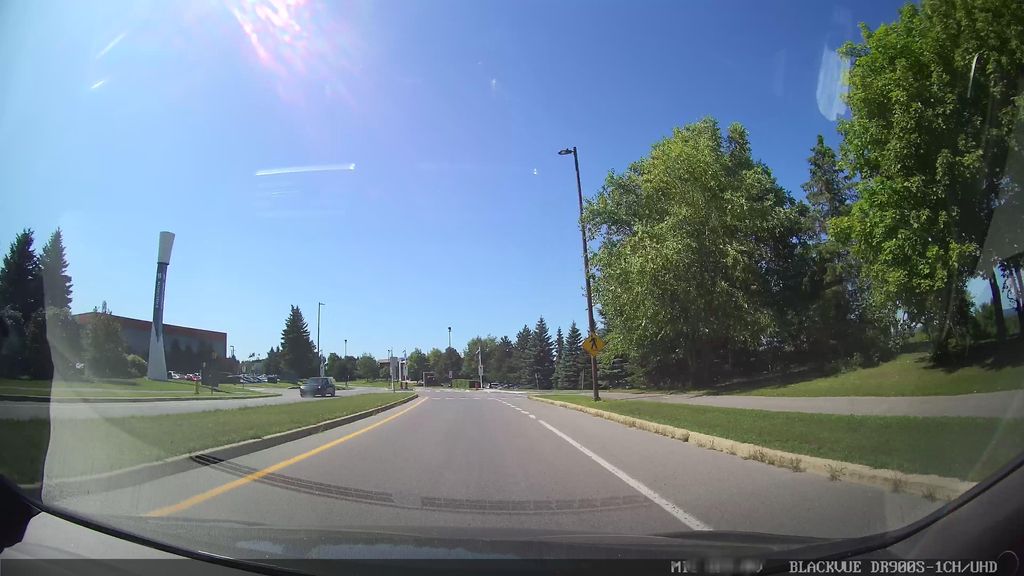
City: ottawa-gatineau